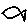
Label: fish